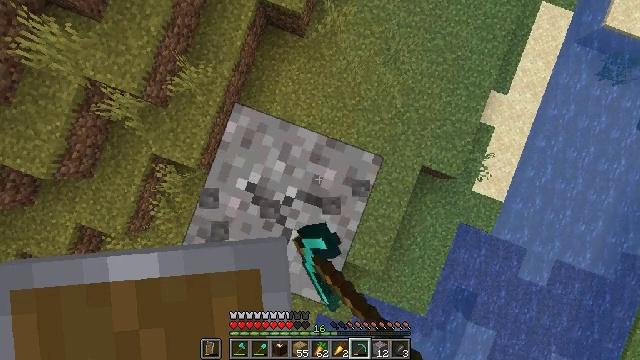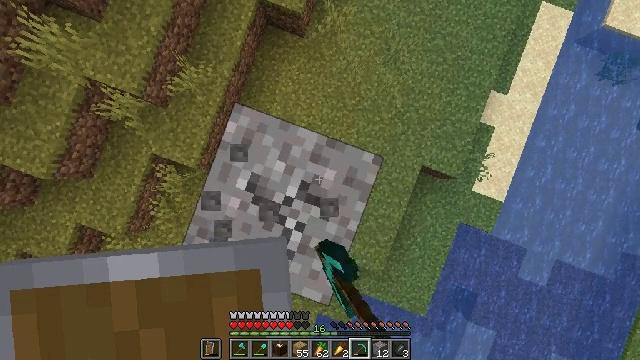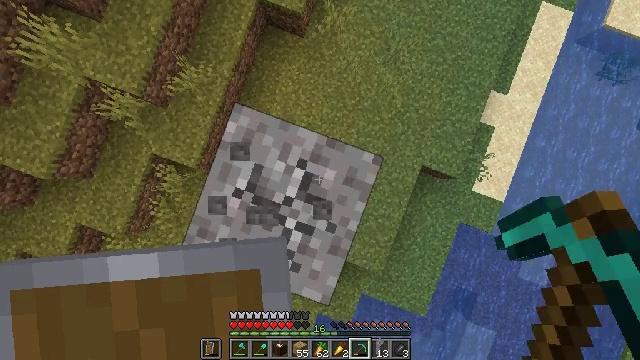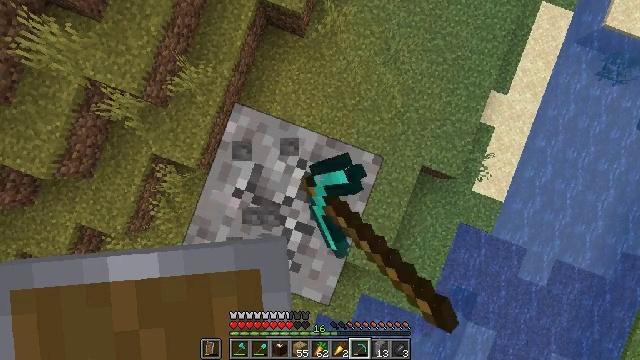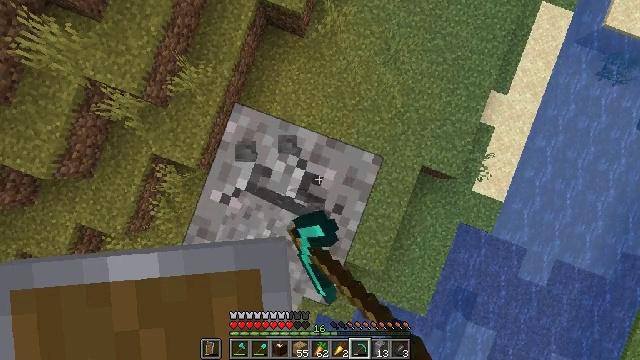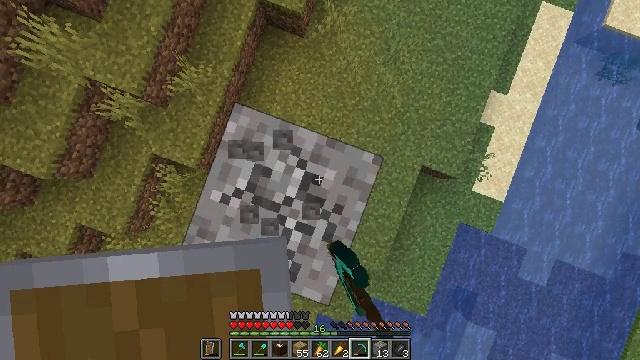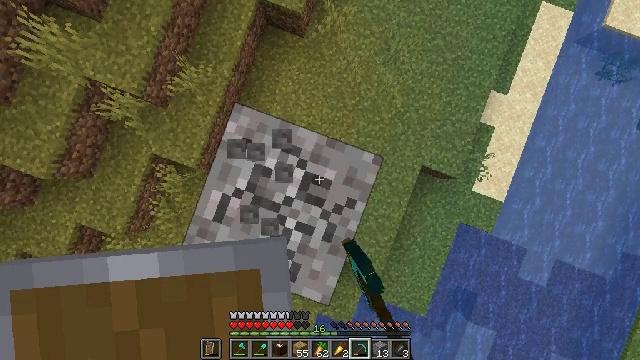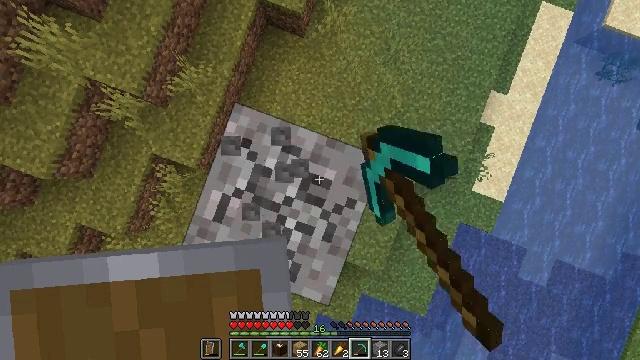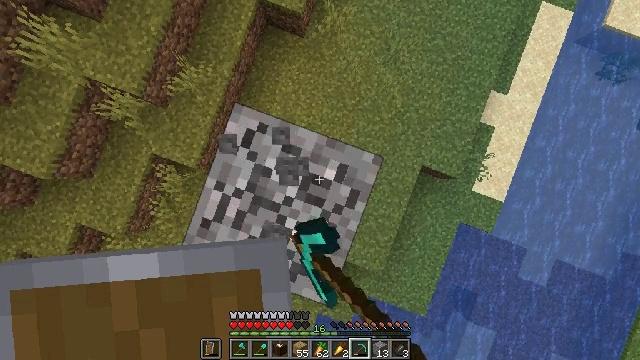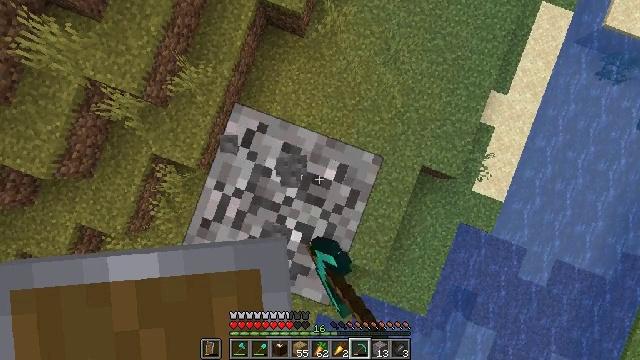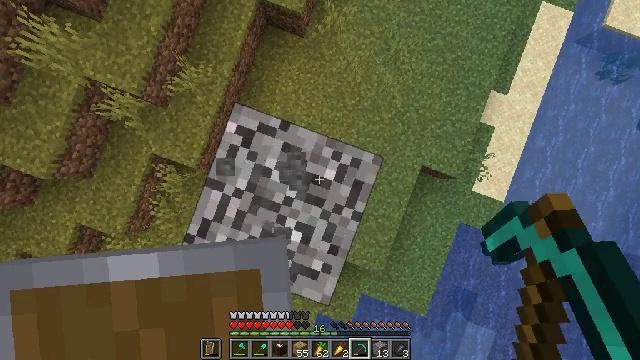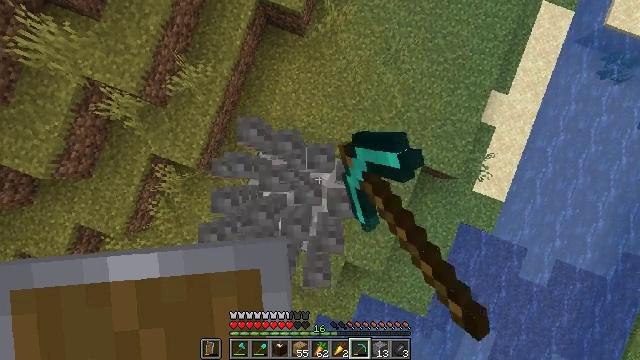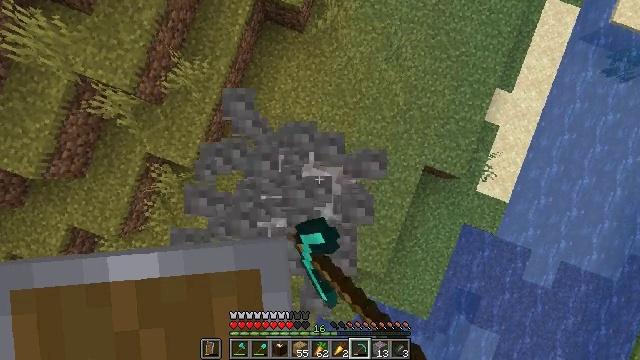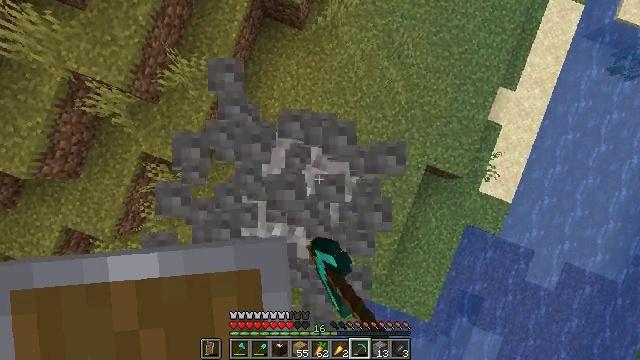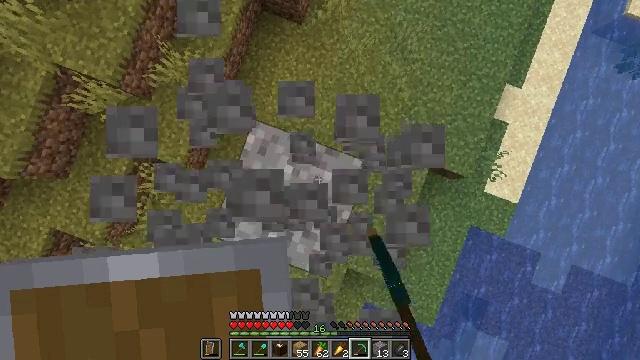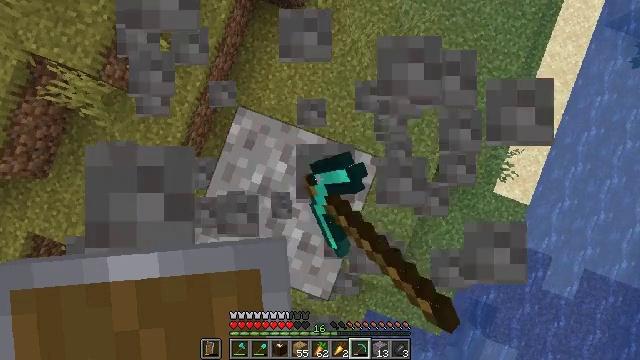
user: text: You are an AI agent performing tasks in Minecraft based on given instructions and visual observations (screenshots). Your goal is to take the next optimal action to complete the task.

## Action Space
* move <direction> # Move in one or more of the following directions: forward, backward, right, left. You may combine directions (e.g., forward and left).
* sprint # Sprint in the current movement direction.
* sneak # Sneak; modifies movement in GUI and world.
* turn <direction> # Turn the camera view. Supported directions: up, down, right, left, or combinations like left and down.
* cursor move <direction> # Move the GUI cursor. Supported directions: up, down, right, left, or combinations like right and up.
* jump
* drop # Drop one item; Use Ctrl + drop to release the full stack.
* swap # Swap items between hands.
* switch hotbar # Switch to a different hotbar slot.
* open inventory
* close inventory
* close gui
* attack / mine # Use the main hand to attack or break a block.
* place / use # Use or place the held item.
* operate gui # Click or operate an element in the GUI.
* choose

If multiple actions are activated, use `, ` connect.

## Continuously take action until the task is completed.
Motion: motion action
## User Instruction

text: Mine gravel from the ground.
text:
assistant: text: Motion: attack / mine
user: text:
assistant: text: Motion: attack / mine
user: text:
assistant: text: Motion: attack / mine
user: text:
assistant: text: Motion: attack / mine
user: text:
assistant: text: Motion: attack / mine
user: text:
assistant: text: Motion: attack / mine
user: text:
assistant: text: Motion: attack / mine
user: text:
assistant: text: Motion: attack / mine
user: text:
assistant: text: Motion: attack / mine
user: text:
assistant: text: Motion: attack / mine
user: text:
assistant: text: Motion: attack / mine
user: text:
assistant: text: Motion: attack / mine
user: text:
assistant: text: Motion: attack / mine
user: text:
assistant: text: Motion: attack / mine
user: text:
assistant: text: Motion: attack / mine
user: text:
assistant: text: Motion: attack / mine
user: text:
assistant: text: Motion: attack / mine
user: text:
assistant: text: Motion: attack / mine
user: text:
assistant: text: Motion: attack / mine
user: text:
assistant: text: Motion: attack / mine
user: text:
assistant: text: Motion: attack / mine
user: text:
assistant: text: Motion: attack / mine
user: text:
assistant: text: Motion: attack / mine
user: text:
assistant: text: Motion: attack / mine
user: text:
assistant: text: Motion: attack / mine
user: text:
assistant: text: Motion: attack / mine
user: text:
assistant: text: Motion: attack / mine
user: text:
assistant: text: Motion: attack / mine
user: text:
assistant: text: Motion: attack / mine
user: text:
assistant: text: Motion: attack / mine